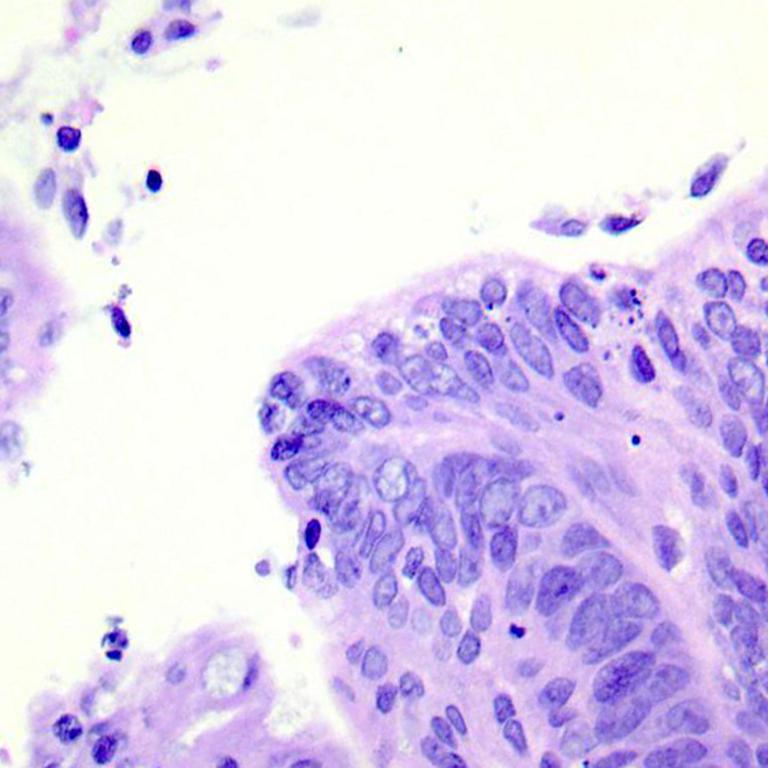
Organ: colon
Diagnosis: adenocarcinomas